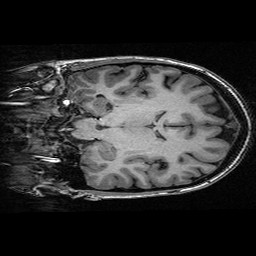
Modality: T1w
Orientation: coronal
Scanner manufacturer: ge
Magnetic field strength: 3 T
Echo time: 0.00318 s